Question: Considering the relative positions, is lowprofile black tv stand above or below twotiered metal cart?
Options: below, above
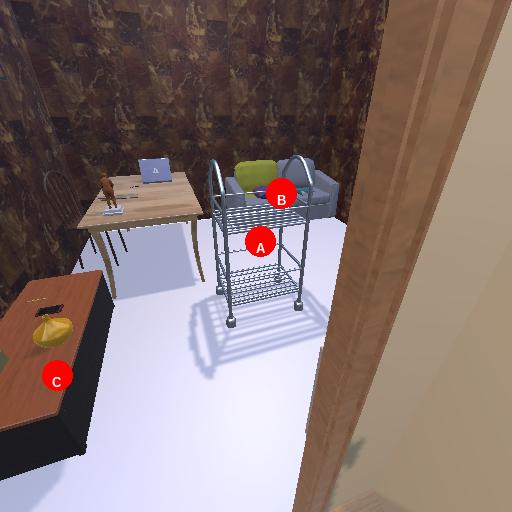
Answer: below